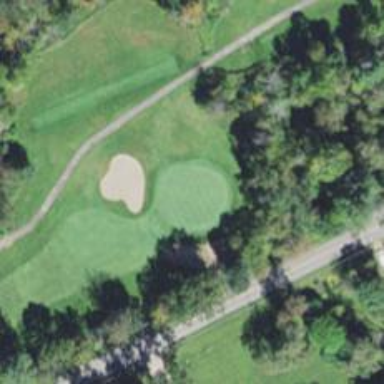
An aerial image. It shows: Golf hole.